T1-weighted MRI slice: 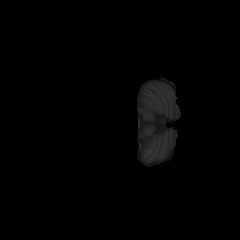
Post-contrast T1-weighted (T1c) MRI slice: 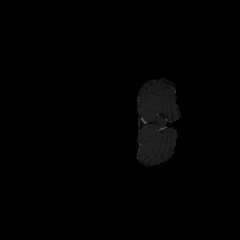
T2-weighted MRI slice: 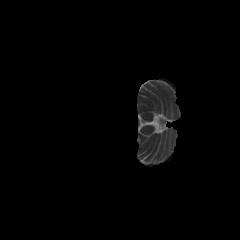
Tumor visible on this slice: no